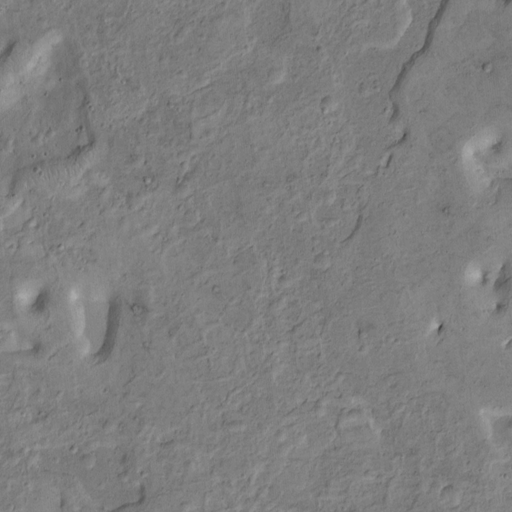
Classes present: Background, Cone